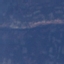
Land use / land cover: HerbaceousVegetation